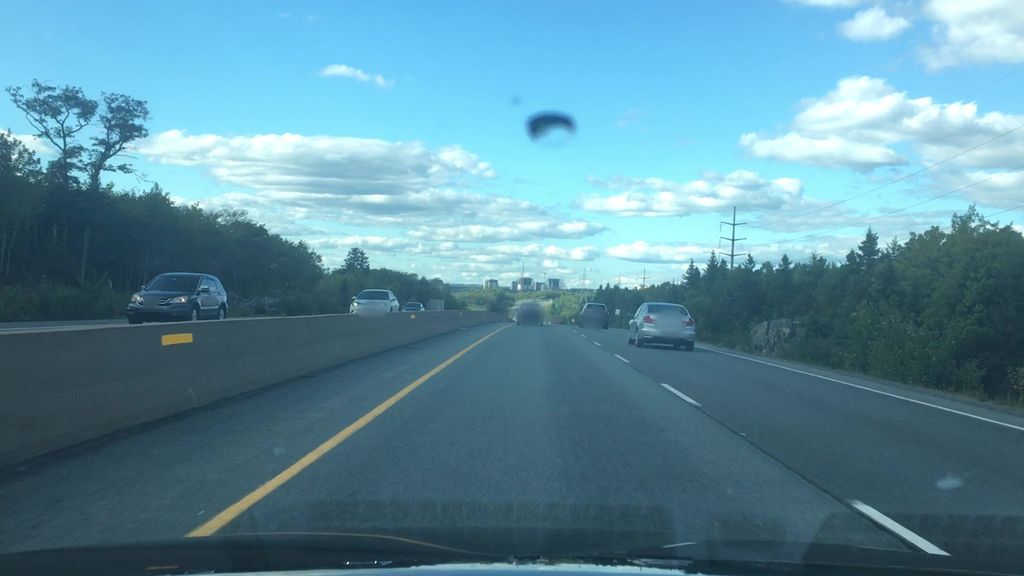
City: halifax